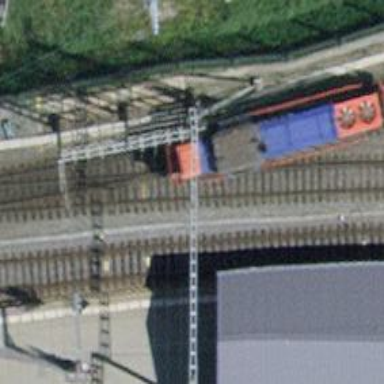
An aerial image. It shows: Single-track electrified railway service yard with contact line for trains.